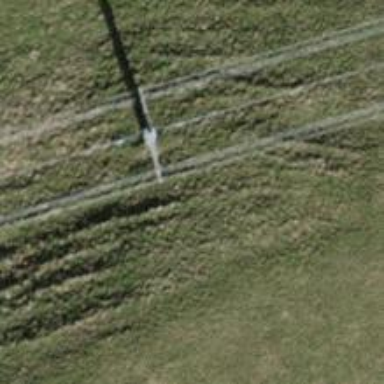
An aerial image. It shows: Concrete power pole.